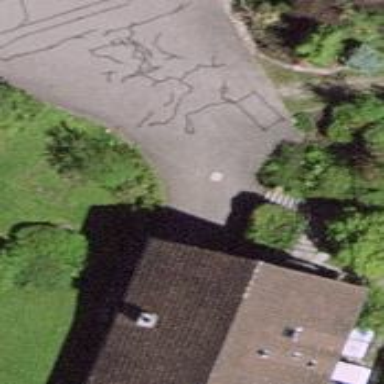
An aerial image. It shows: Driveway with paved surface.